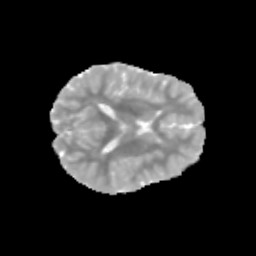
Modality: MD
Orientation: axial
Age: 10
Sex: female
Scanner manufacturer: siemens
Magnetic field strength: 3 T
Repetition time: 3.8 s
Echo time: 0.07 s